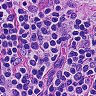
Metastatic tissue present: no